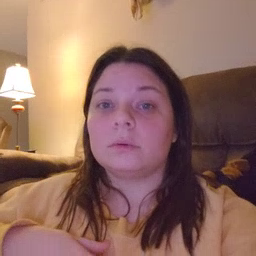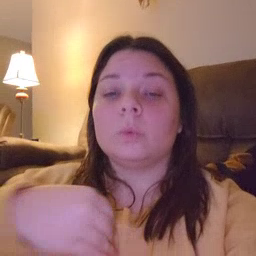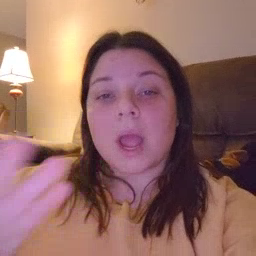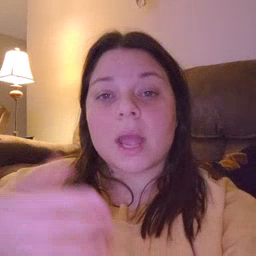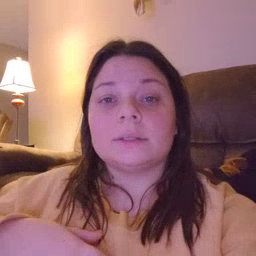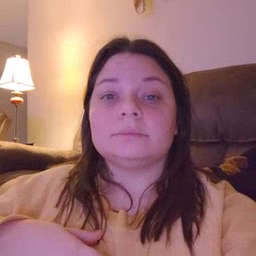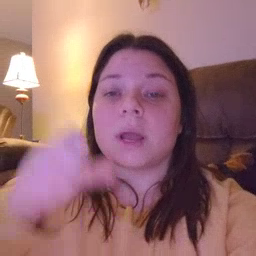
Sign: white